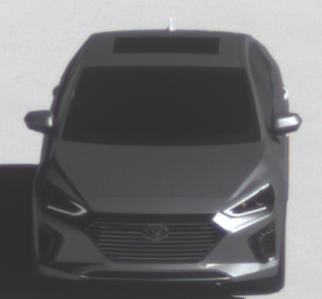
Make: Hyundai
Model: IONIQ Hybrid
Detailed model: IONIQ (AE) Hybrid
Model produced from: 2016/10
Model produced until: 2018/08
Doors: 5
Color: gray
Road condition: dry road
Daytime: morning or afternoon
Contrast: high contrast